Маленькое тело может скользить вниз из точки $A$ в точку $B$ по одной из двух искривлённых поверхностей, имеющих поперечную форму как показано на рисунке. Эти кривые являются дугами окружностей, лежащими симметрично относительно прямой, соединяющей $A$ и $B$. На протяжении всего движения по каждой из траекторий, тело не покидает кривой.
Если трение пренебрежимо мало, то по какой из траекторий тело достигнет точки $B$ за наименьшее время? Как соотносятся при этом конечные скорости на каждом из путей?
Что можно аналогично сказать про конечные скорости, если теперь трением пренебречь нельзя, но коэффициент трения одинаков на обеих поверхностях?
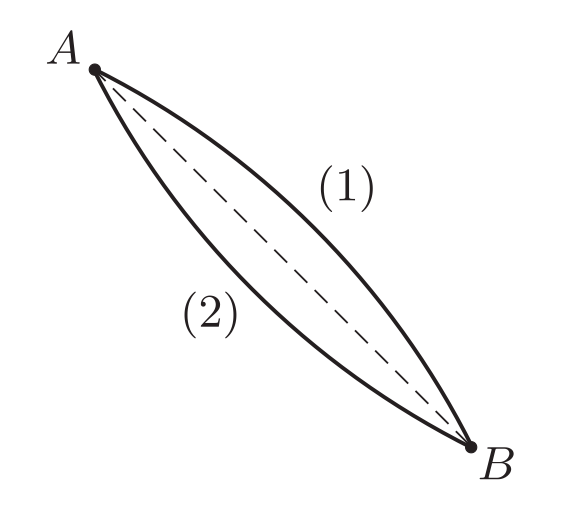
Ответ: По второй траектории. Конечные скорости будут равны
Ответ: Конечная скорость на второй траектории будет меньше чем на первой
Темы:
T, Механика, Динамика, 200 задач